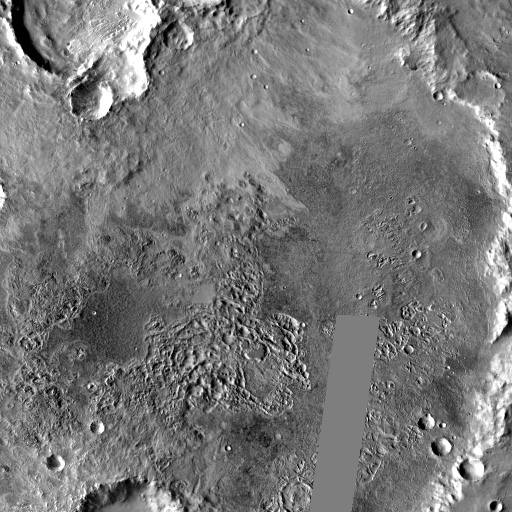
Crater classes present: Background, Other, Buried, Secondary